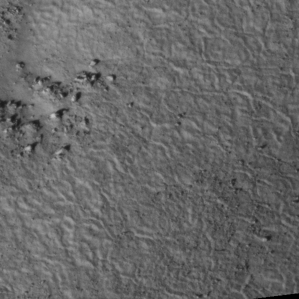
Label: non_frost